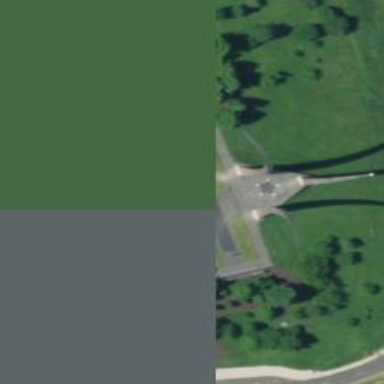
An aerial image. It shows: Memorial featuring statue.